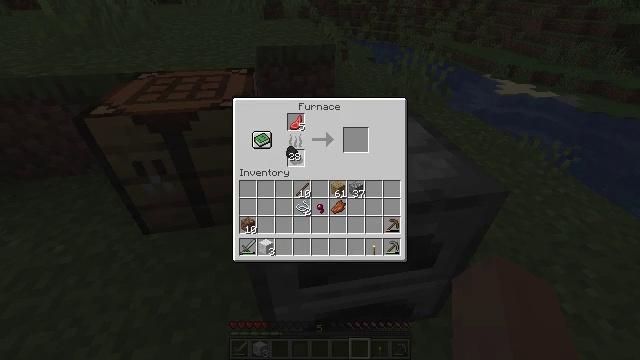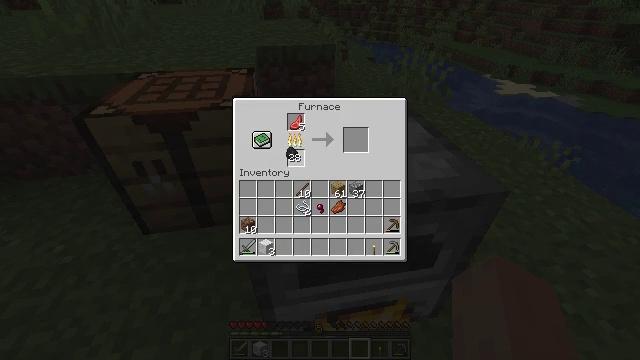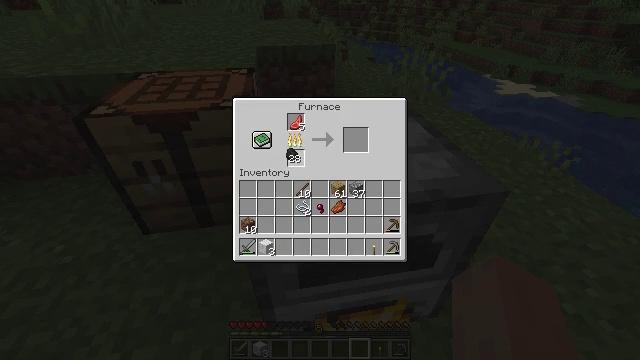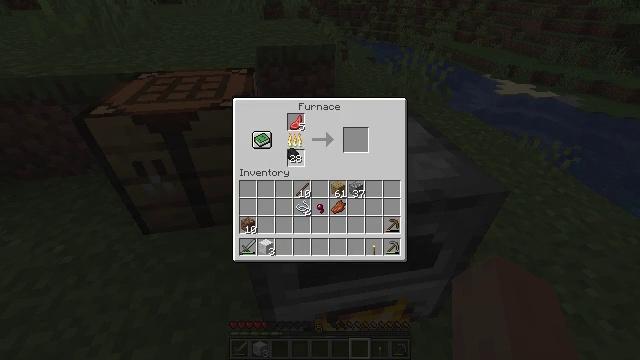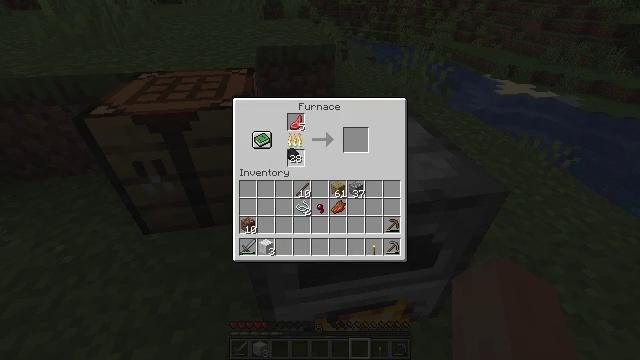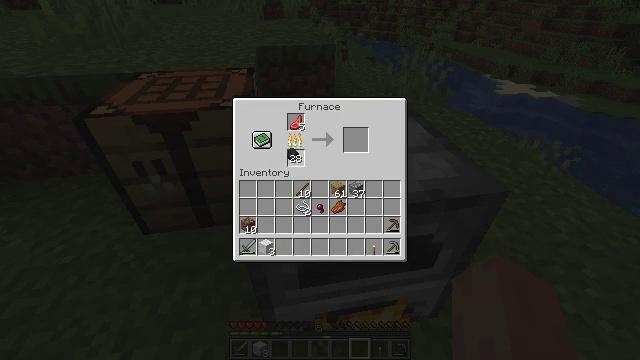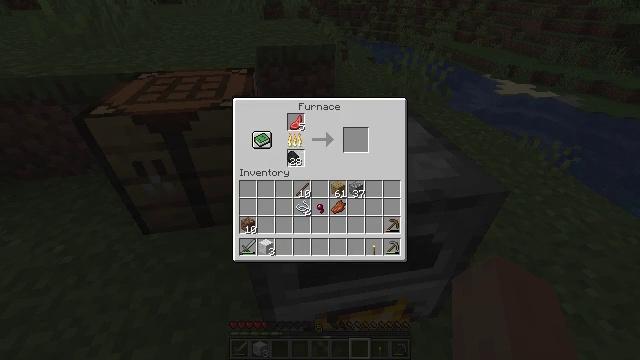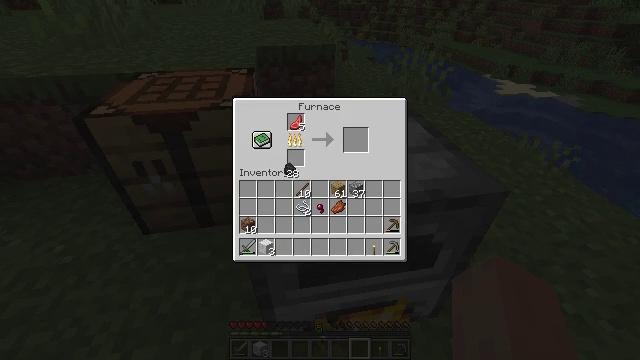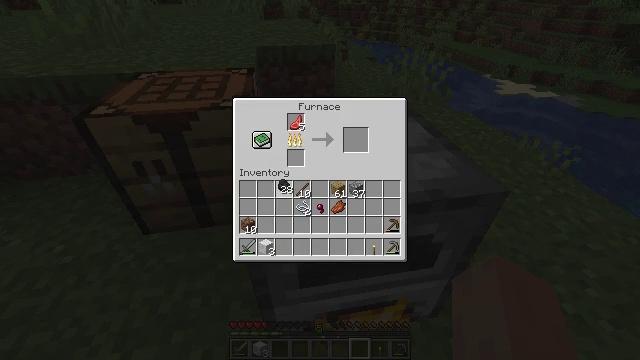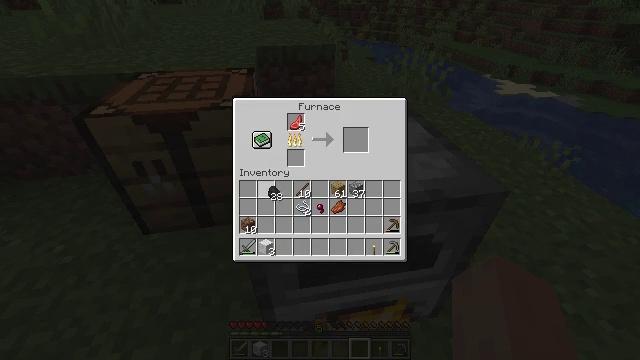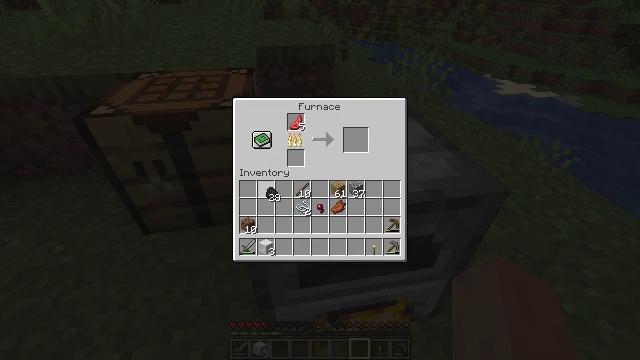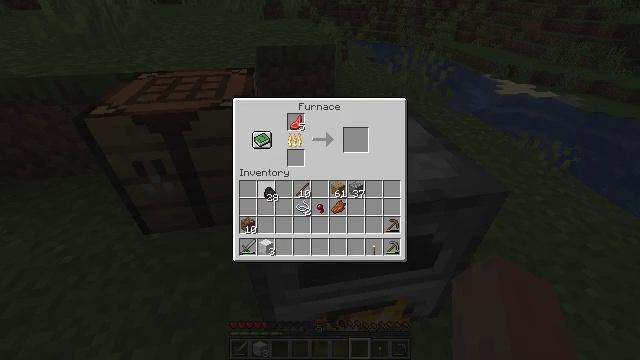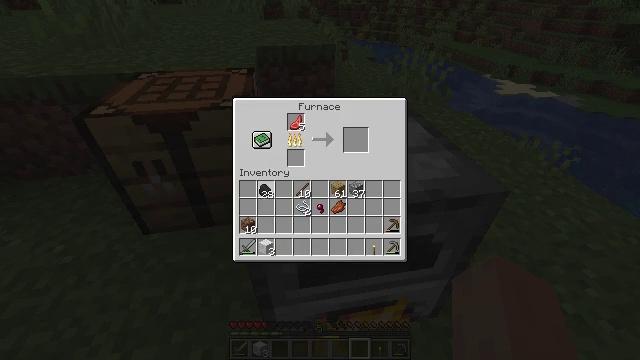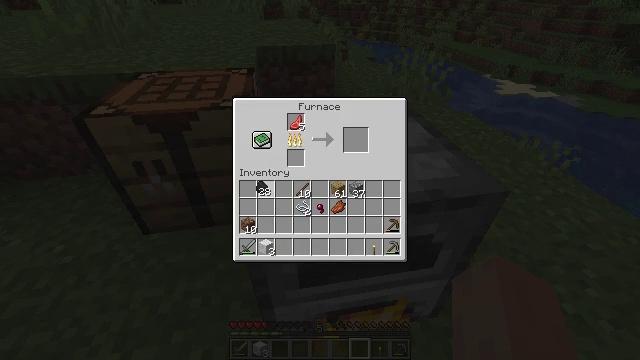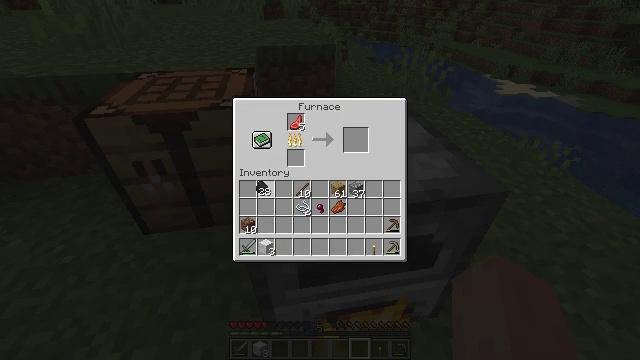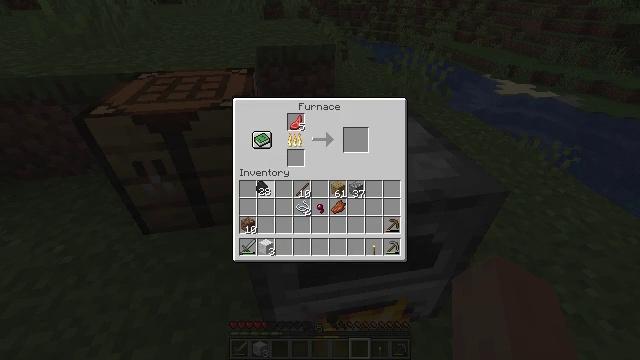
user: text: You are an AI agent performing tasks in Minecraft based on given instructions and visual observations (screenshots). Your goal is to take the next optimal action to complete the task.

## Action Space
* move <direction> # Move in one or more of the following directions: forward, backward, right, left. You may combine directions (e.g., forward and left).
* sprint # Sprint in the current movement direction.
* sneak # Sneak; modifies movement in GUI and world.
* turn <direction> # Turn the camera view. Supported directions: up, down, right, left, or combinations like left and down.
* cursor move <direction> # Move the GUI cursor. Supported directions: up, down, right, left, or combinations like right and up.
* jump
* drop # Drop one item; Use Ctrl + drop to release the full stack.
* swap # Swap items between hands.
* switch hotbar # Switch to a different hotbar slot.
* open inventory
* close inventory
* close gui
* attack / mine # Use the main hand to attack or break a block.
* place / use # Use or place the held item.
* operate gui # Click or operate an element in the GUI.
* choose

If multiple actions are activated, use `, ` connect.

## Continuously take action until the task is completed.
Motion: motion action
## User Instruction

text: Fish and kill the salmon.
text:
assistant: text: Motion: no_op
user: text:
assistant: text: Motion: no_op
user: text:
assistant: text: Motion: no_op
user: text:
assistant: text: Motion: no_op
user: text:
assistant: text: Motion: no_op
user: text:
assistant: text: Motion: no_op
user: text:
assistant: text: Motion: cursor move down
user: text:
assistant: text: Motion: cursor move down
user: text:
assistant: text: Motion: cursor move left and down
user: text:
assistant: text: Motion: no_op
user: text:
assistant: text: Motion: no_op
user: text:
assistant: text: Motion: no_op
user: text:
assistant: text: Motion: no_op
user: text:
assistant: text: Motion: no_op
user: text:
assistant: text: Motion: operate gui
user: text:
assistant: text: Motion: operate gui
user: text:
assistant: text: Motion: operate gui
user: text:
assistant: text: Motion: no_op
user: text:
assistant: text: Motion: no_op
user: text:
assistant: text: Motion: no_op
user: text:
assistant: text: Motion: no_op
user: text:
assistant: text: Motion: no_op
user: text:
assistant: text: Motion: no_op
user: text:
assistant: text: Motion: no_op
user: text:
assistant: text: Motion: close gui
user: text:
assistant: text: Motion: open inventory
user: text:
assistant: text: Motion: turn right, open inventory
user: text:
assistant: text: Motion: turn right
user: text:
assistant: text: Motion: turn right and up
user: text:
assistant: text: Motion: turn right